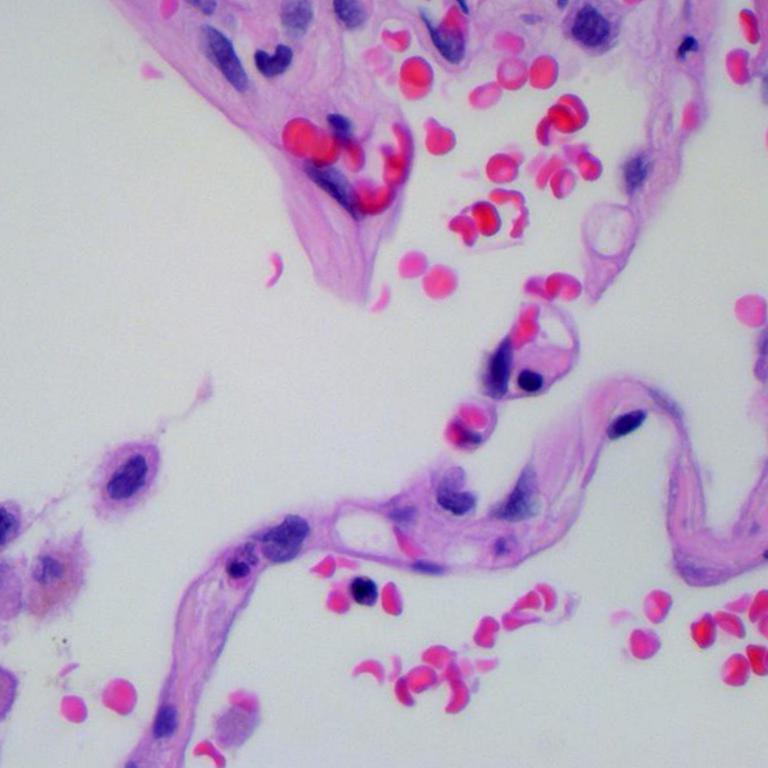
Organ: lung
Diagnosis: benign